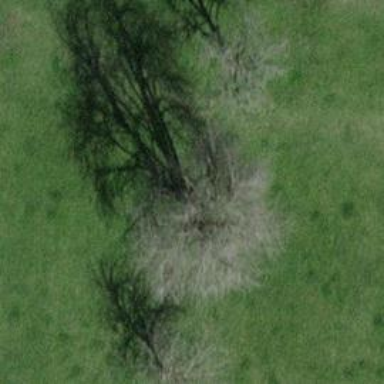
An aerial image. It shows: Row of trees in natural setting.